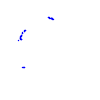
Particle: kaon